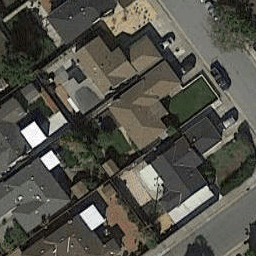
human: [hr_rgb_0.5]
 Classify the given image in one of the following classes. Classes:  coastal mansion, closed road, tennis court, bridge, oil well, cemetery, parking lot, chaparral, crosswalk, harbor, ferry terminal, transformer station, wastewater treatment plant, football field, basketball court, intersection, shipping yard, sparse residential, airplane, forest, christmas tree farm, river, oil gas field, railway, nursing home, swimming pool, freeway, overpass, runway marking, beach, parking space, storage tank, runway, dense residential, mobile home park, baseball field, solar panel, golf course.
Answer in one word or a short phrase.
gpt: dense residential